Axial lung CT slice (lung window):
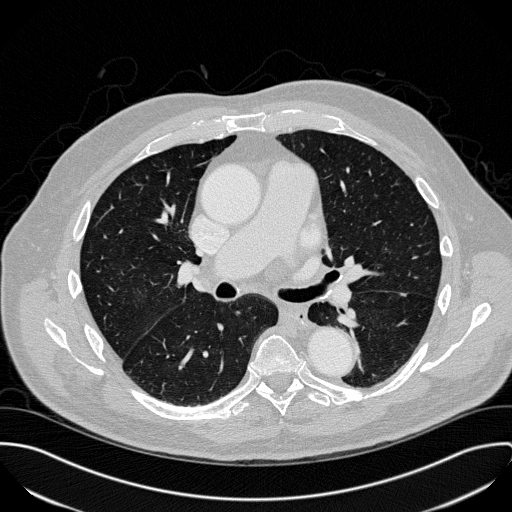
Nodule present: yes
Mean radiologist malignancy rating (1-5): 2